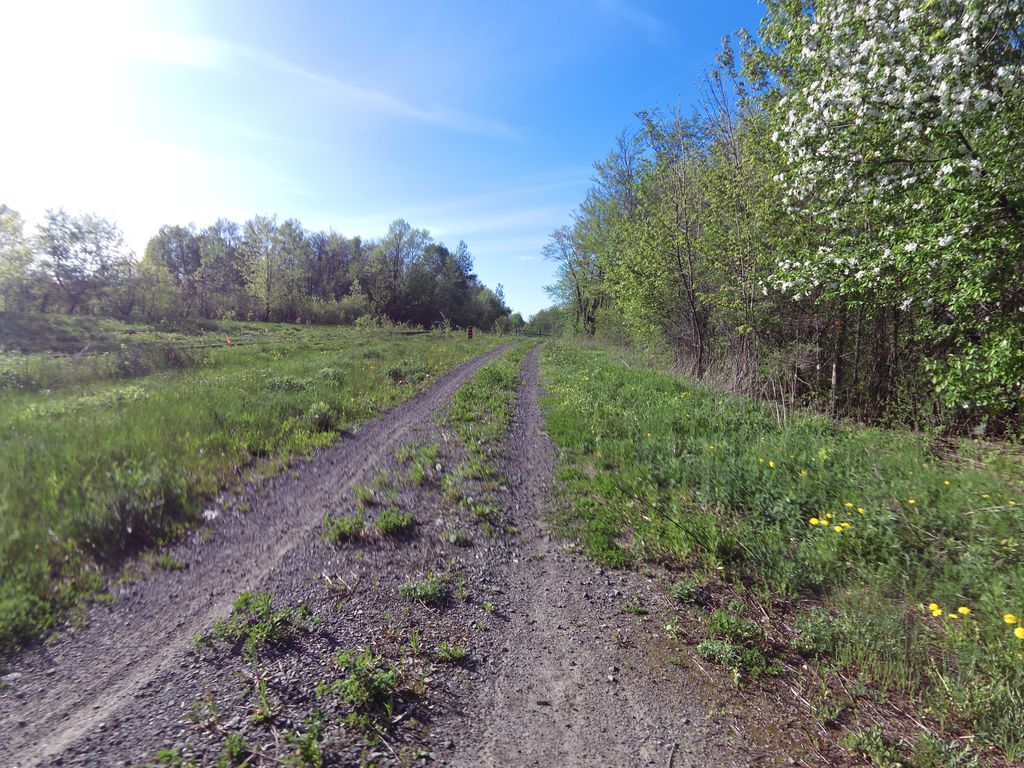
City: ottawa-gatineau